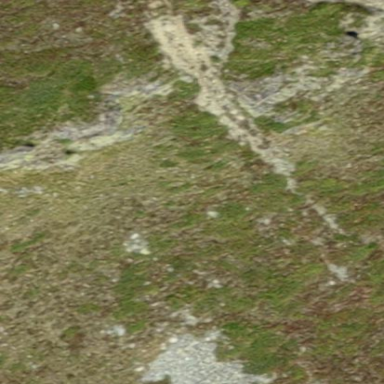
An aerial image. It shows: Landscape of bare rock.